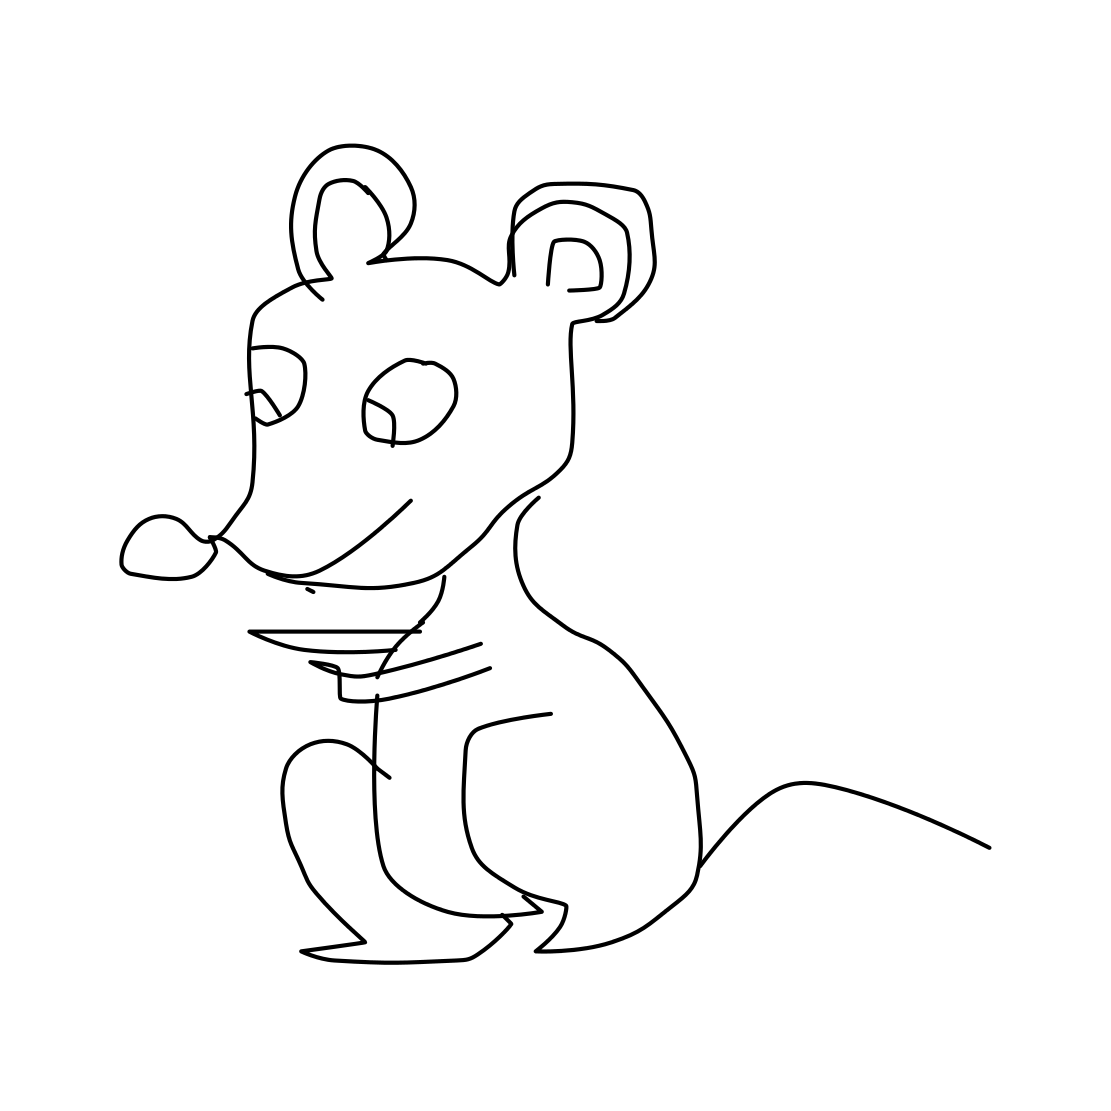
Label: mouse (animal)